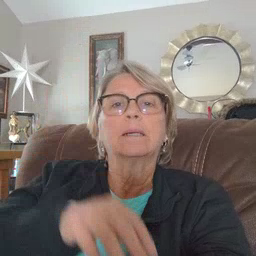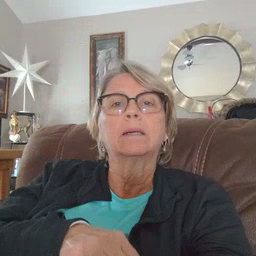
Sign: dad